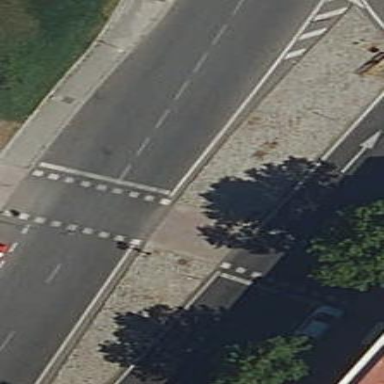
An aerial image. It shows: Kerb barrier.